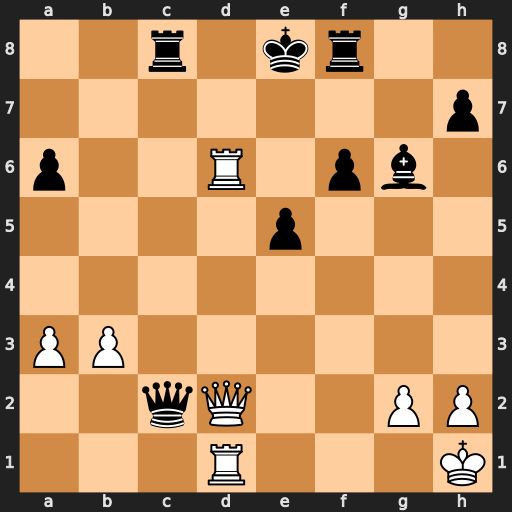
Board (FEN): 2r1kr2/7p/p2R1pb1/4p3/8/PP6/2qQ2PP/3R3K
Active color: w
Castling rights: -
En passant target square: -
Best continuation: Qd5 Bf5 Re6+ Kf7 Rc6+ Kg7 Rxc2